Interaction volume radius: 5 \u00c5
Interaction volume height: 10 \u00c5
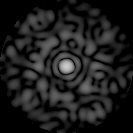
Disorder parameter: 0.8773